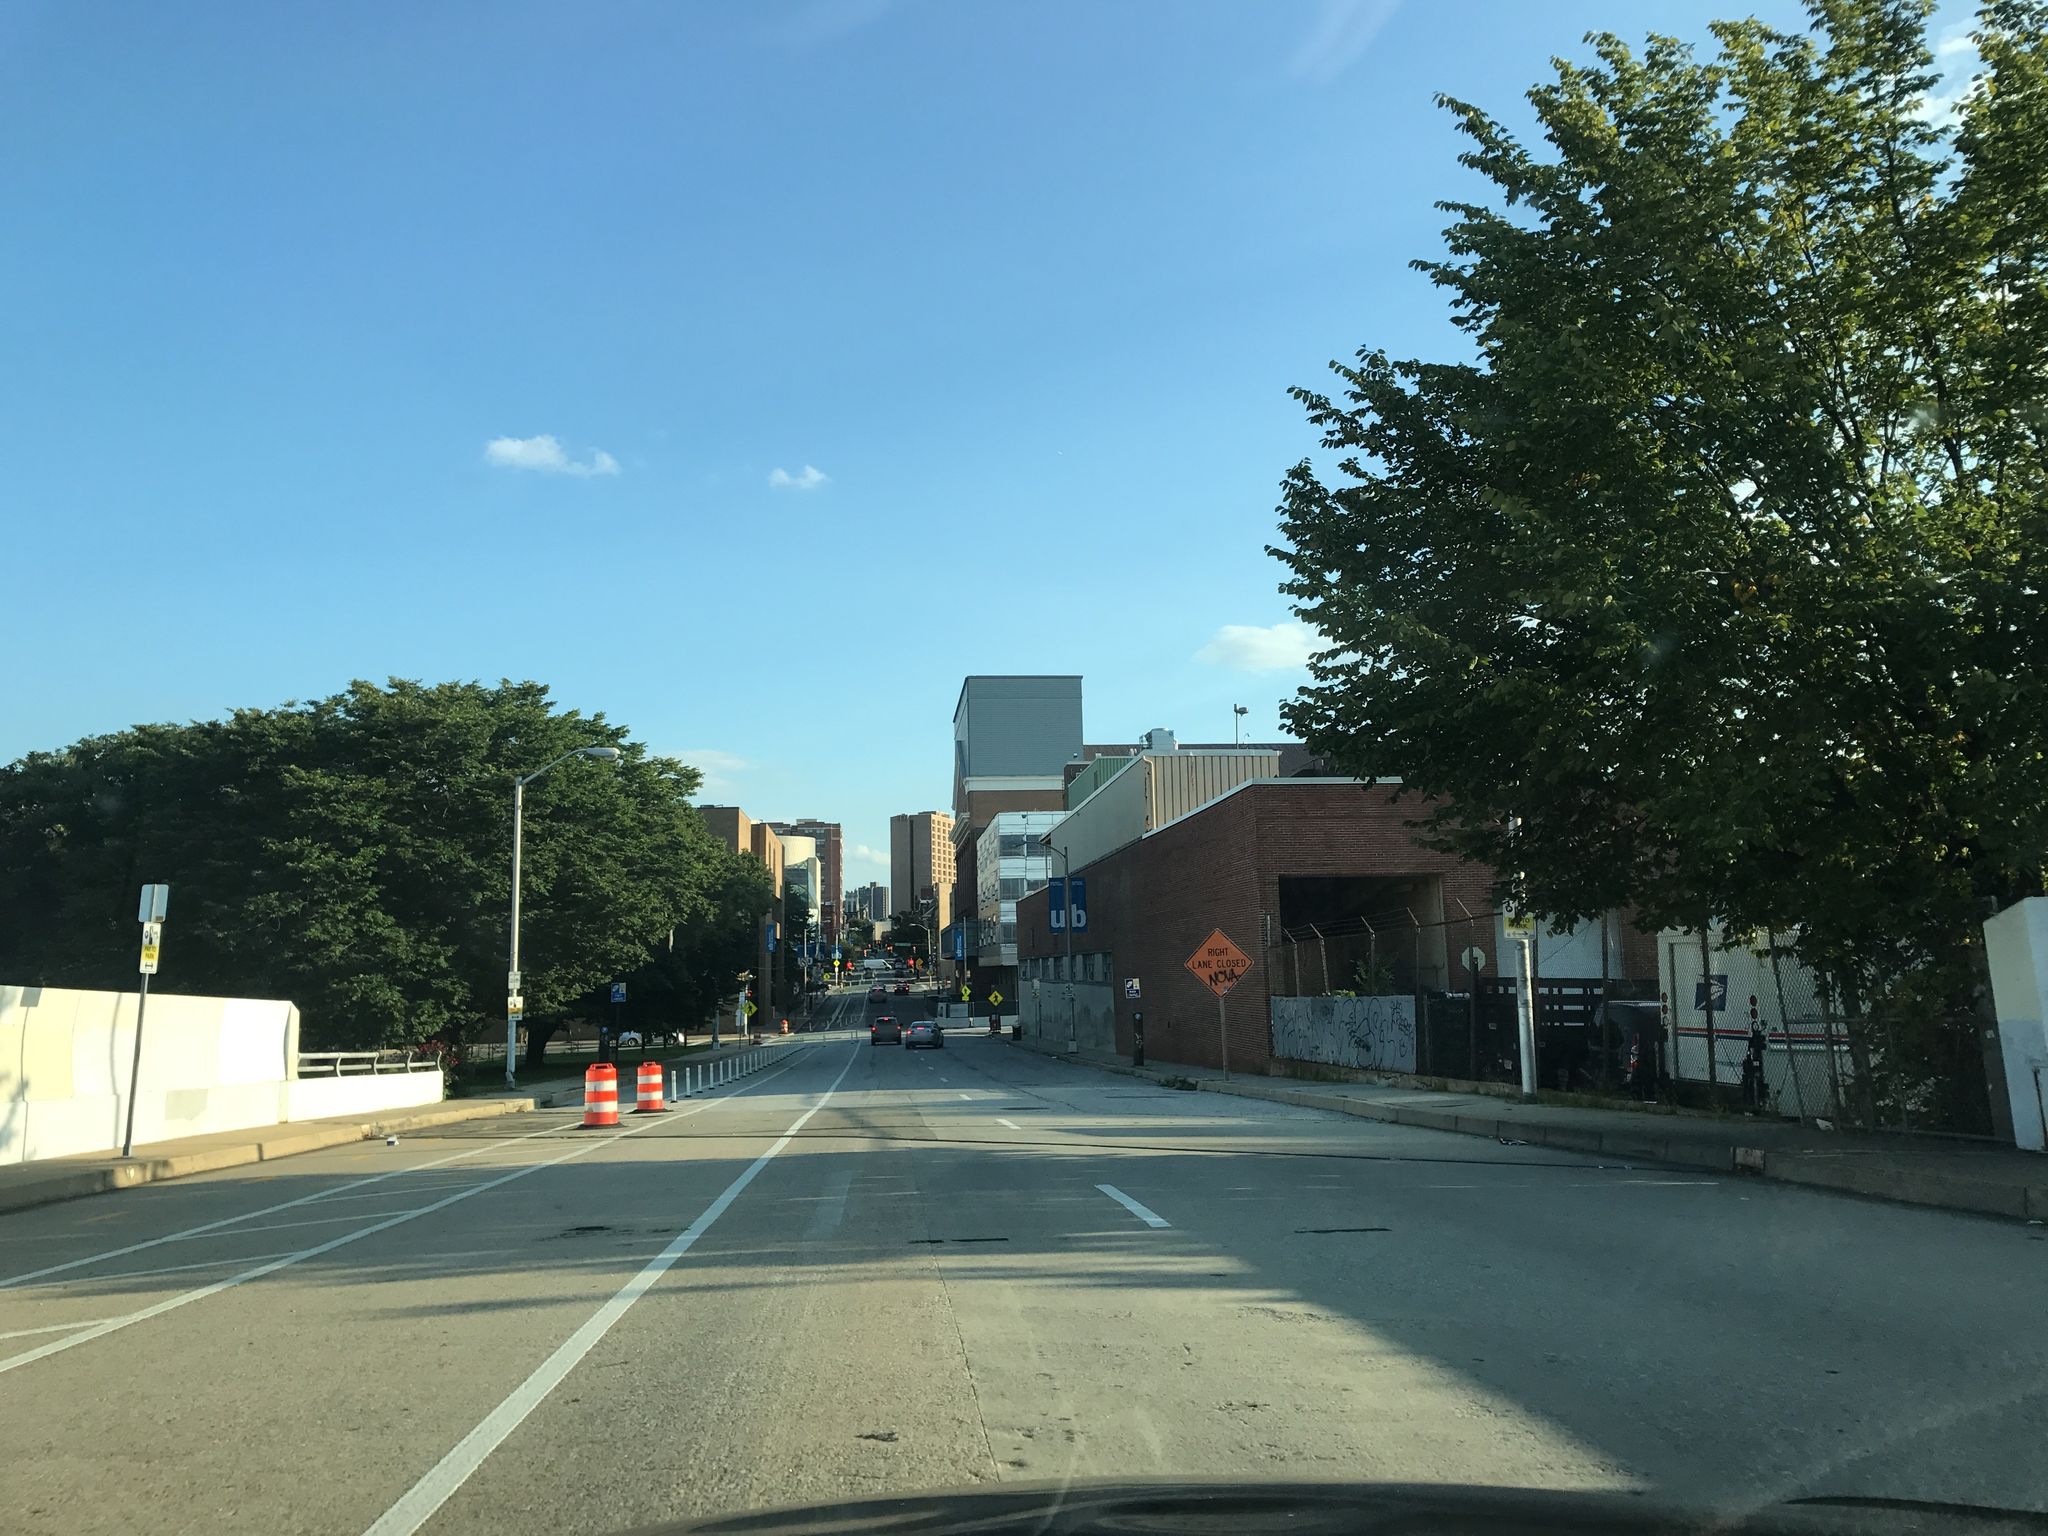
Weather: clear
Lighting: day
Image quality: good
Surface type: driving surface
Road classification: motorway
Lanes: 3
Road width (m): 2.0
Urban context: urban centre
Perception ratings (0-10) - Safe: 1.41, Lively: 7.05, Beautiful: 1.84, Boring: 2.35, Depressing: 2.72, Wealthy: 2.97